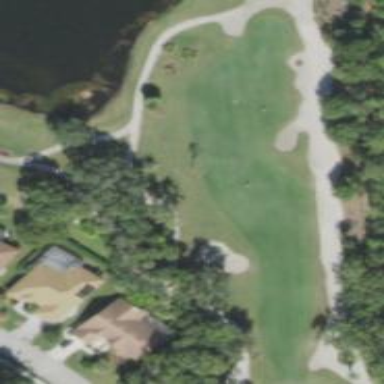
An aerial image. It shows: Golf bunker.